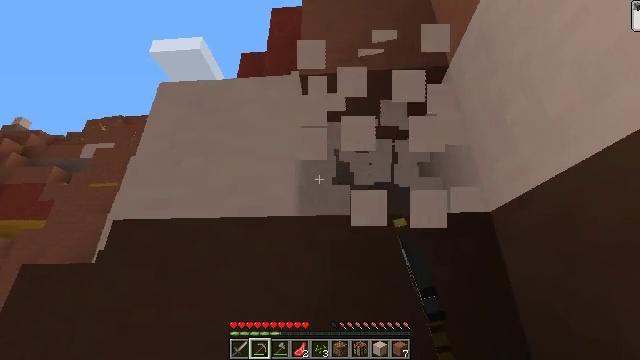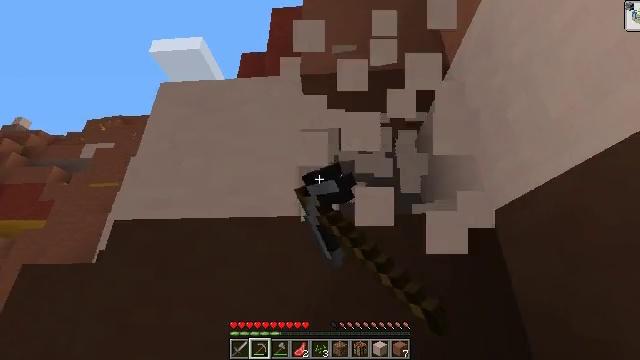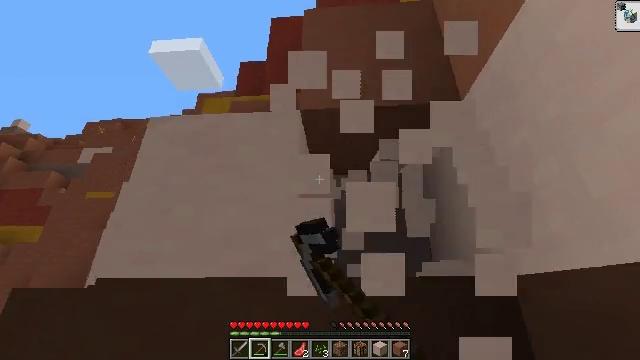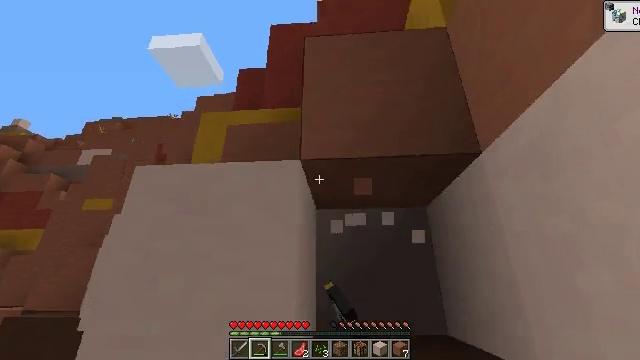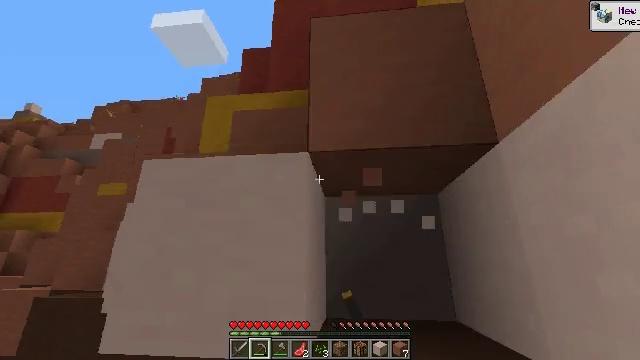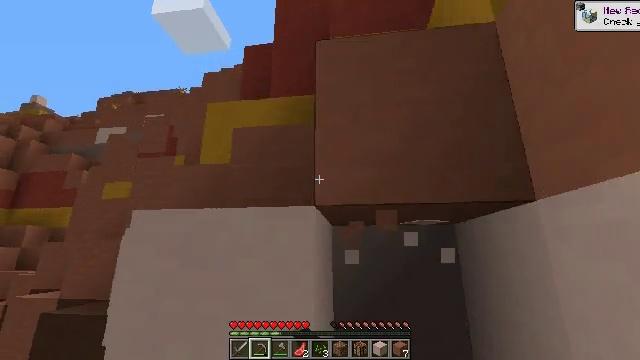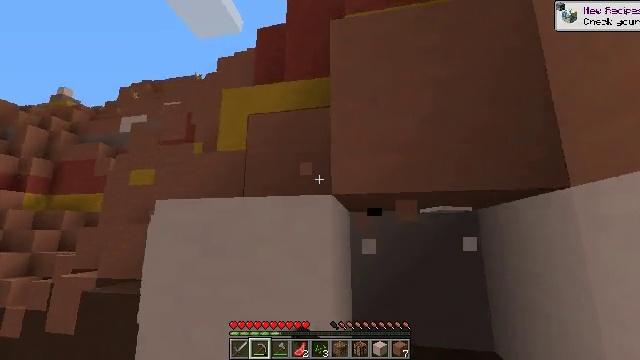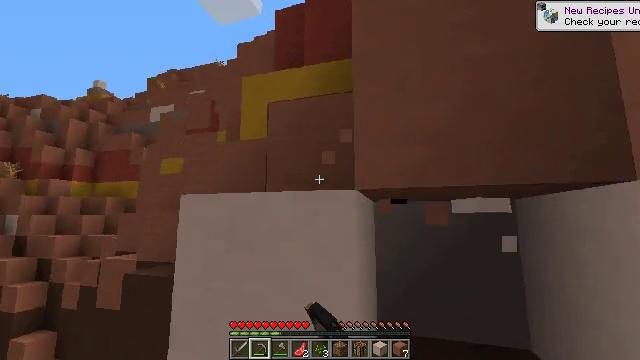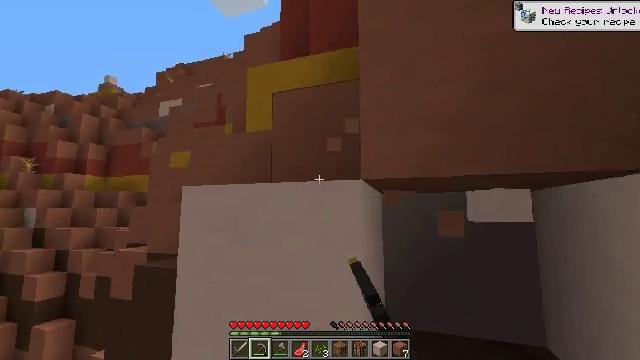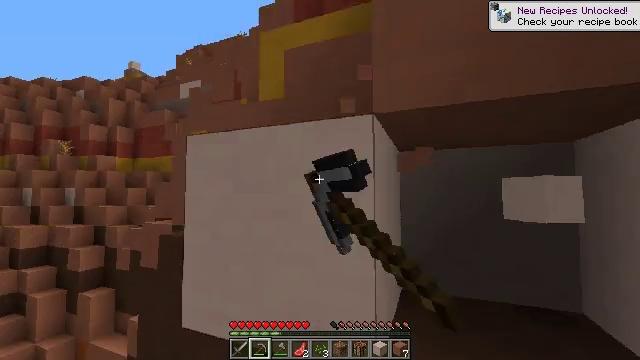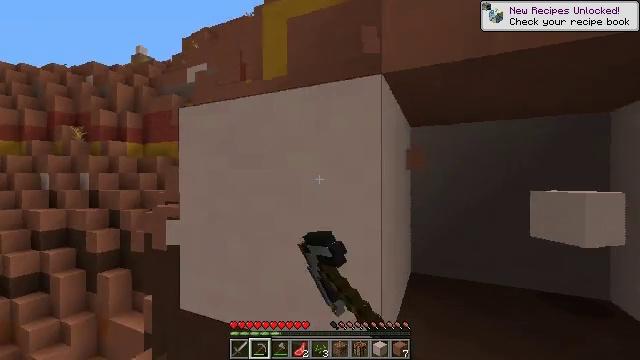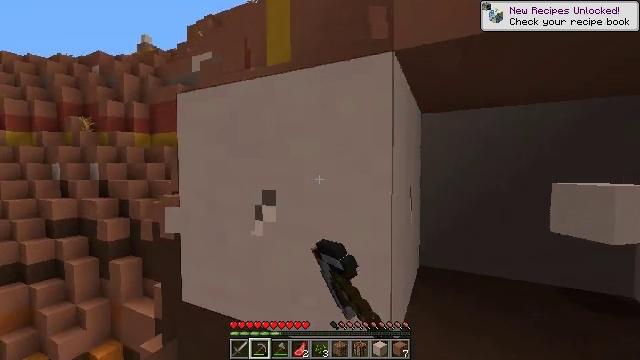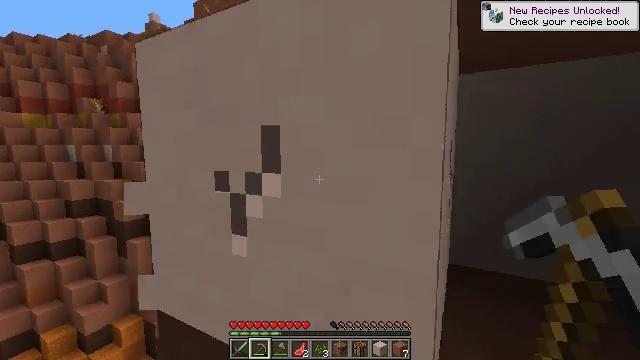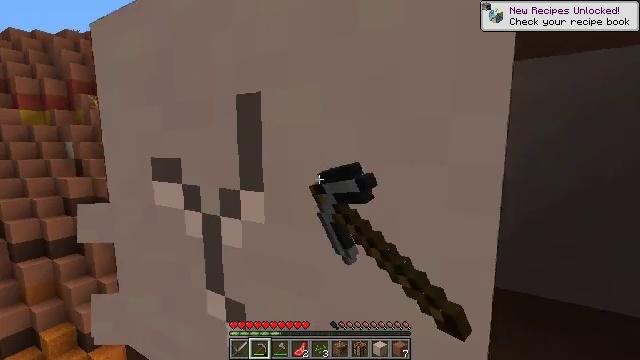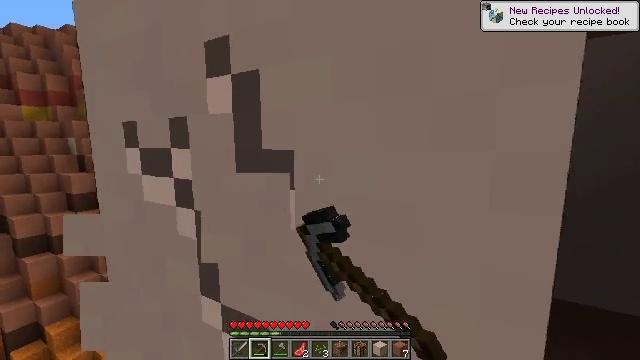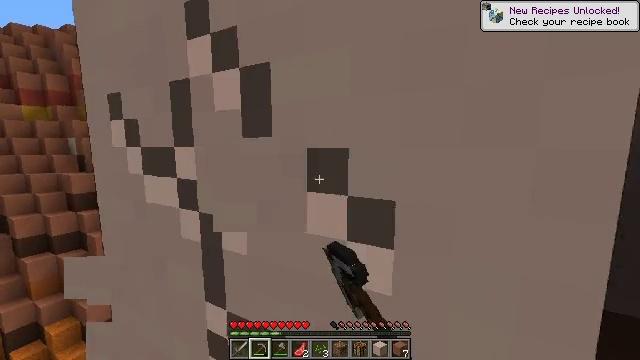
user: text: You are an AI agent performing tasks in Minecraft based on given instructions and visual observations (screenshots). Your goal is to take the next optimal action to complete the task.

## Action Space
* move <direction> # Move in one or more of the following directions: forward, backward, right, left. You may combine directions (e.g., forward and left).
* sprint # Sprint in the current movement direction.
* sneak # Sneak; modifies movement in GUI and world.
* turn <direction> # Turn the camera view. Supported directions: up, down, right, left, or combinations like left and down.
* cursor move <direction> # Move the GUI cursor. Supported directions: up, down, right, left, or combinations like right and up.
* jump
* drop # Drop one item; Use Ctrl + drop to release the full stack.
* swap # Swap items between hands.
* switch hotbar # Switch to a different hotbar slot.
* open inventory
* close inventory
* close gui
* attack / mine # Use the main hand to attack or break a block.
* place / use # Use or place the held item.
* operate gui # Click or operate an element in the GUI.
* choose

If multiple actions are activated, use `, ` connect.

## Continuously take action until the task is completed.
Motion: motion action
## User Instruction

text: Break the white terracotta block.
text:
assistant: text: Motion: move forward, attack / mine
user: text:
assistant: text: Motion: move forward, attack / mine, jump
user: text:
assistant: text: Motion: move forward, turn down, attack / mine, jump
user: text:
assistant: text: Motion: move forward, turn left and down, attack / mine, jump
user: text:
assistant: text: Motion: move forward, turn left and down, attack / mine, jump
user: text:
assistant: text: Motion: move forward, turn left and down, attack / mine, jump
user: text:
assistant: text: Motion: move forward and move right, turn left and down, attack / mine, jump
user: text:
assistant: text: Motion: move forward and move right, turn left and down, attack / mine, jump
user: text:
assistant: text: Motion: move forward, turn left and down, attack / mine, jump
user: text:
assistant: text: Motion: move forward, turn left and down, attack / mine, jump
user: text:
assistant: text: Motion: move forward, turn left and down, attack / mine, jump
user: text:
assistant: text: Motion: move forward, turn left and down, attack / mine
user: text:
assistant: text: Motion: move forward, attack / mine
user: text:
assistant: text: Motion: attack / mine
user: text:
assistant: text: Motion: attack / mine
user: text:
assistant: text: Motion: attack / mine
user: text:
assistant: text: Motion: attack / mine
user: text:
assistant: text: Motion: attack / mine
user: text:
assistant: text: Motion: attack / mine
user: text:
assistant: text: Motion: attack / mine
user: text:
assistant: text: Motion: attack / mine
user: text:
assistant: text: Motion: attack / mine
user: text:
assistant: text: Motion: attack / mine
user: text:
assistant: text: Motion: attack / mine
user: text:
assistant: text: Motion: attack / mine
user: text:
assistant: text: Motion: turn right, attack / mine
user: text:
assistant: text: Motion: turn right, attack / mine
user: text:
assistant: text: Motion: turn right, attack / mine
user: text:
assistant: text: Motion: turn right and up, attack / mine
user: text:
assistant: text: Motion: attack / mine